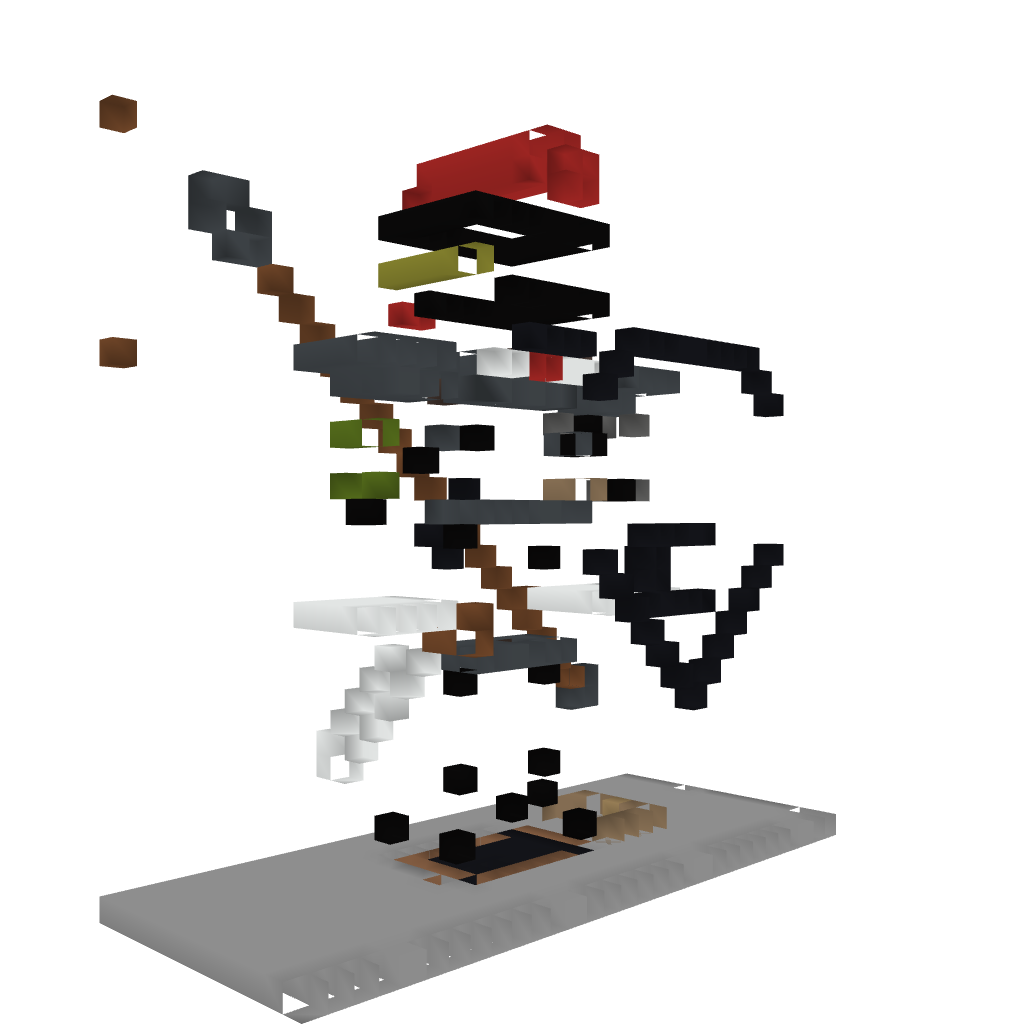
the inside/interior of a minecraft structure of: Spartan at suit :)